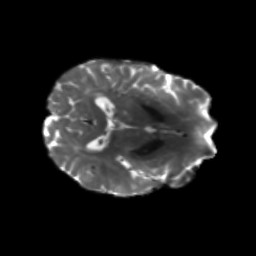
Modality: T2w
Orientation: axial
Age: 71
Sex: female
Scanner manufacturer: siemens
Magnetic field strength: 3 T
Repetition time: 5.47 s
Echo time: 0.0854 s